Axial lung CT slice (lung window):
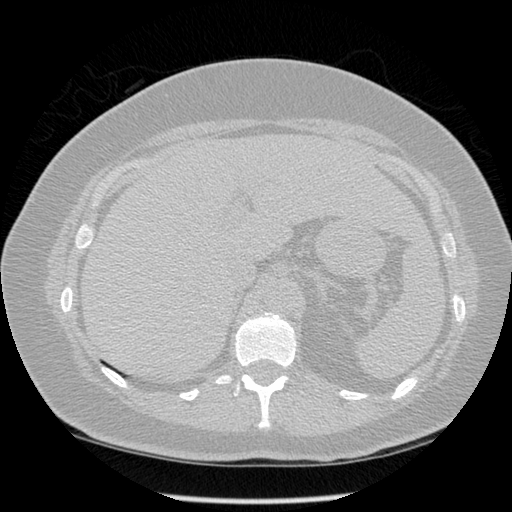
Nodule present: no